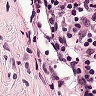
Metastatic tissue present: no